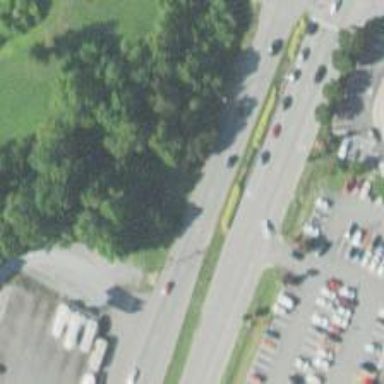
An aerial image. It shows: Asphalt road designated as trunk highway.